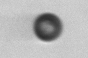
Label: bead